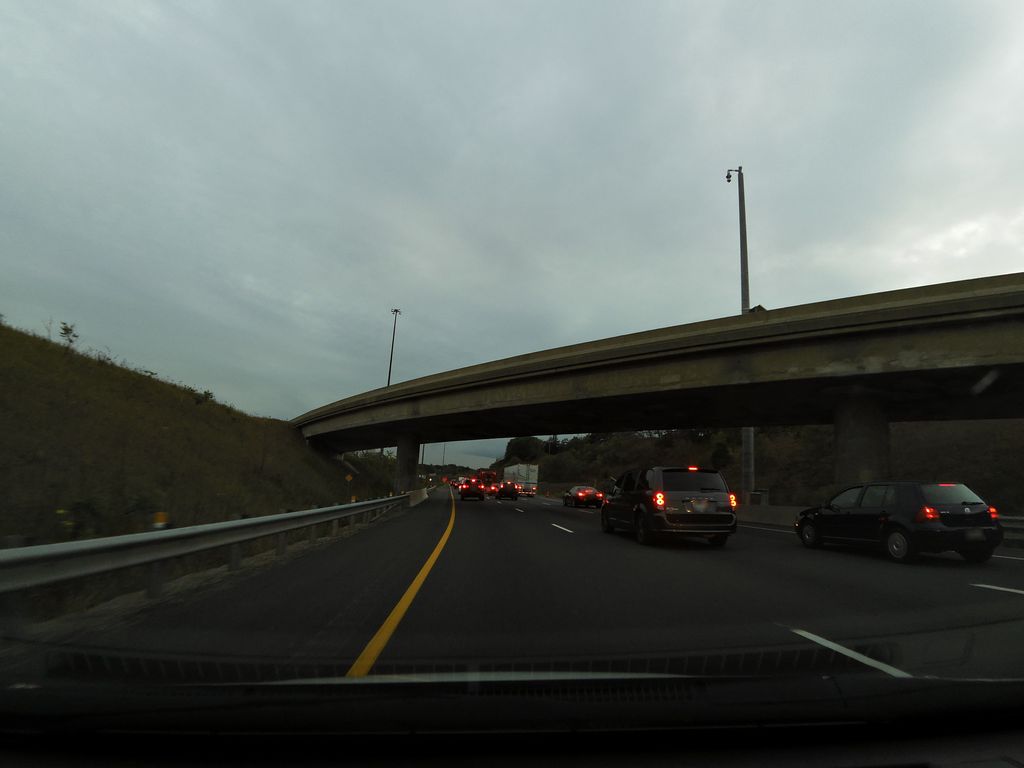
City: hamilton